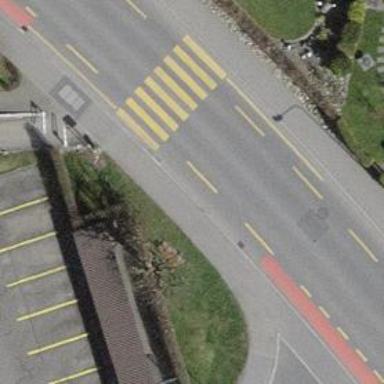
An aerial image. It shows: Footway with zebra crossing.